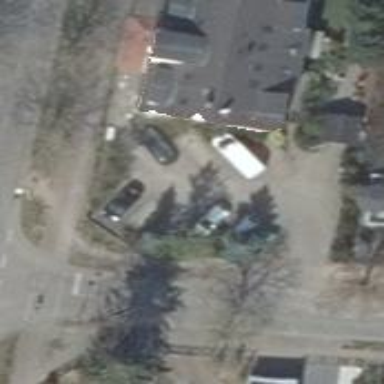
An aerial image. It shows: Parking area with surface.